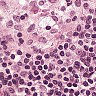
Metastatic tissue present: no